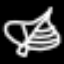
Label: leaf